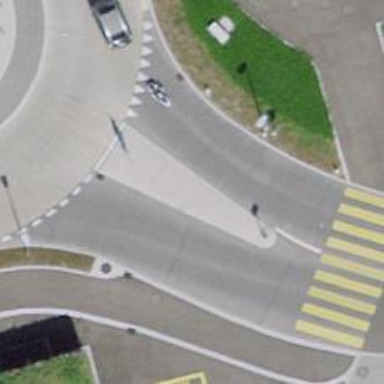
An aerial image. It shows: Traffic calming island.